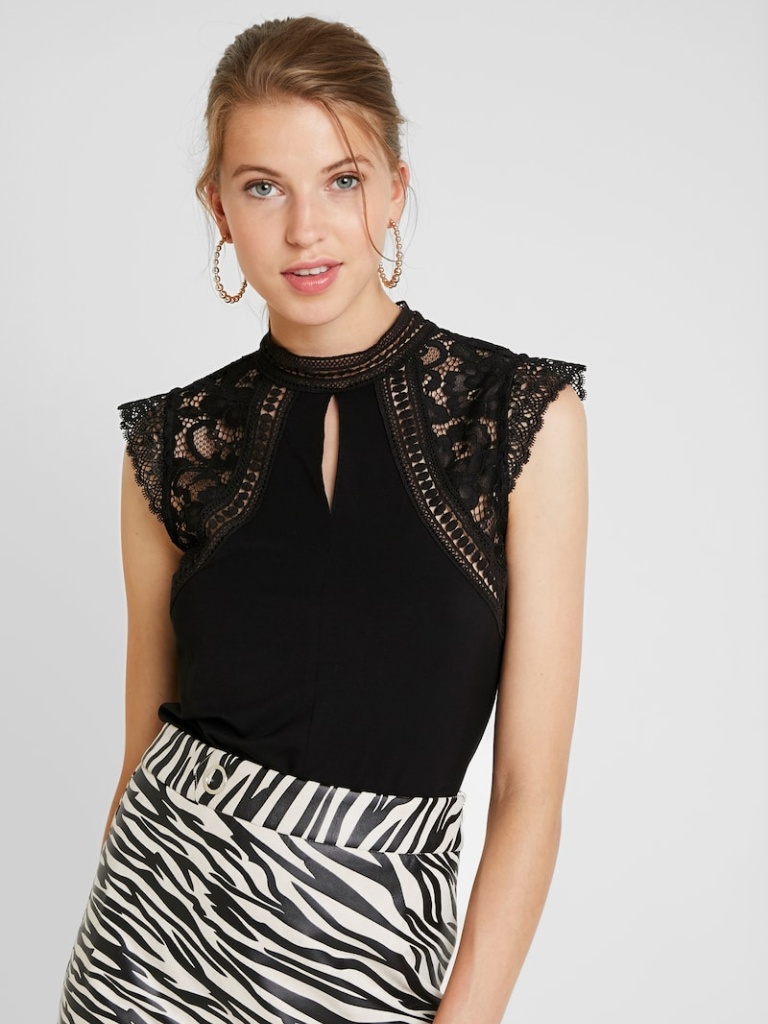
lace tight sleeveless hip length Fully Tucked in high blouse